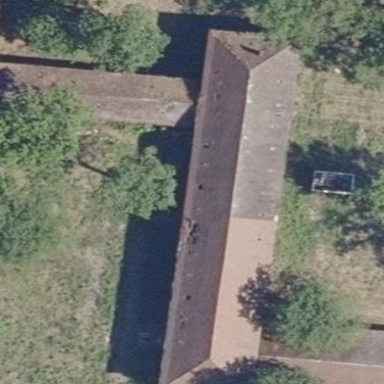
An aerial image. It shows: Building with hipped roof made of roof tiles.